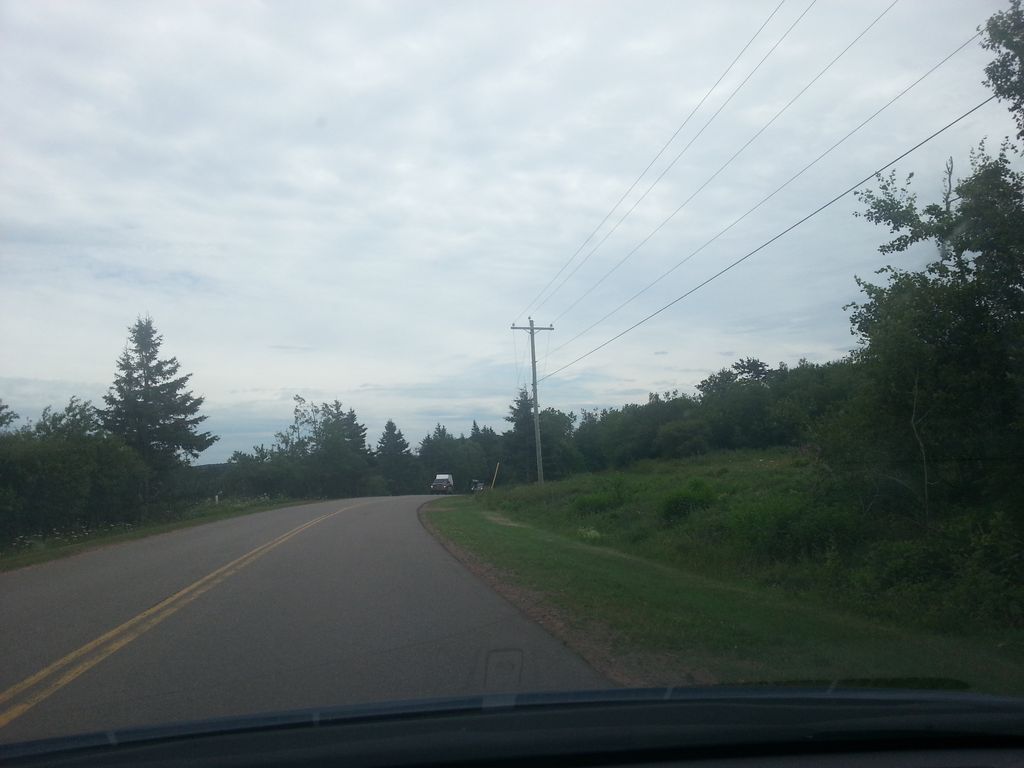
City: charlottetown